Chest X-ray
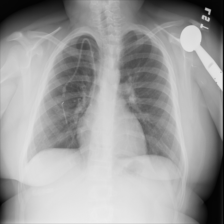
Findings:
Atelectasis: negative
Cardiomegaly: negative
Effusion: negative
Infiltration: negative
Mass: negative
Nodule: negative
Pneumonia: negative
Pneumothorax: negative
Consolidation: negative
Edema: negative
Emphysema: negative
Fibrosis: negative
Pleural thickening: negative
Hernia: negative